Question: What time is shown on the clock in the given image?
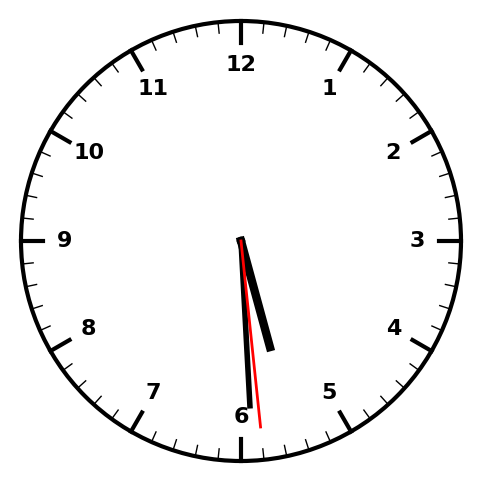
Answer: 05:29:29